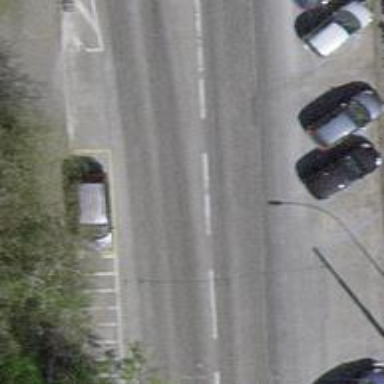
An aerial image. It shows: Secondary road with asphalt surface. It has trolley wires for electric trolleys.